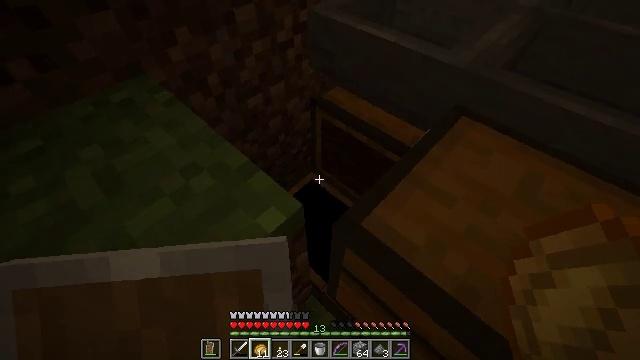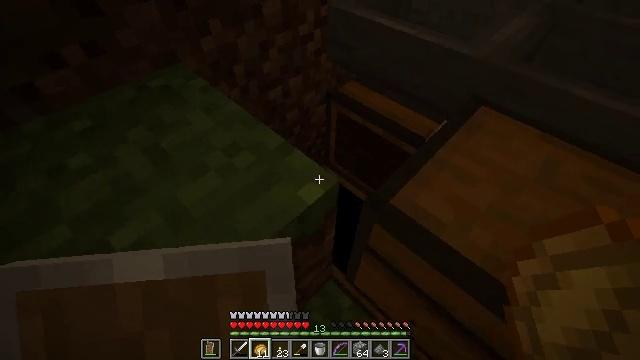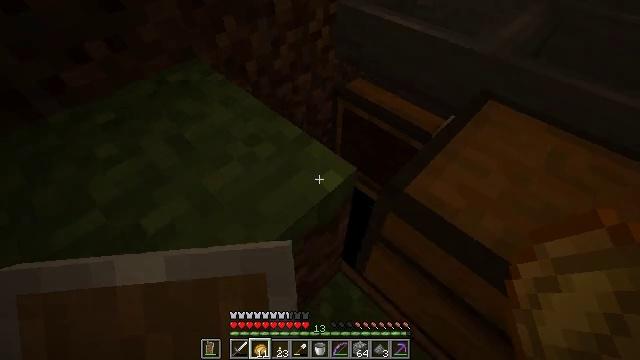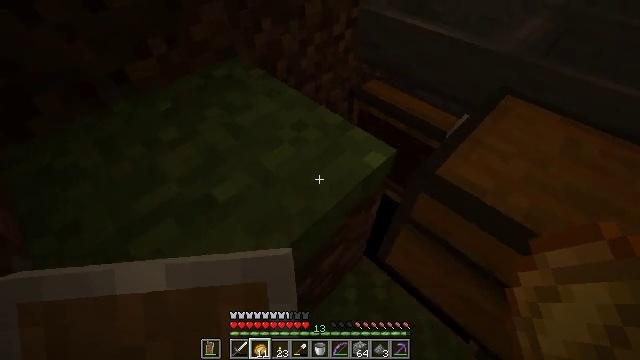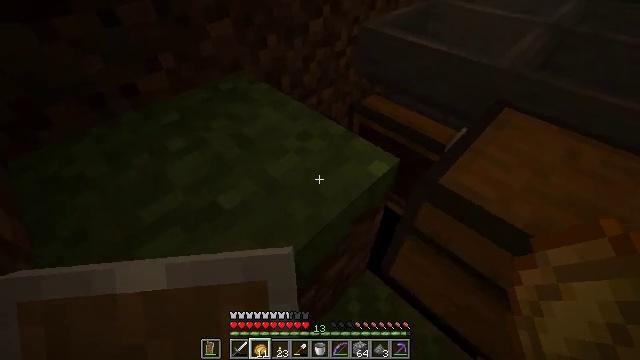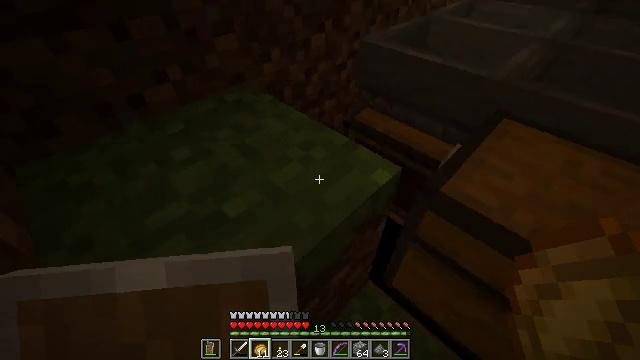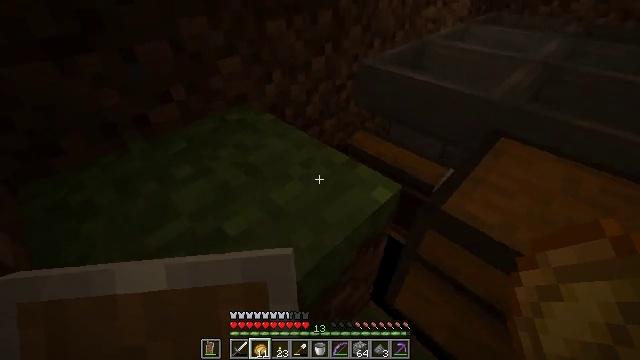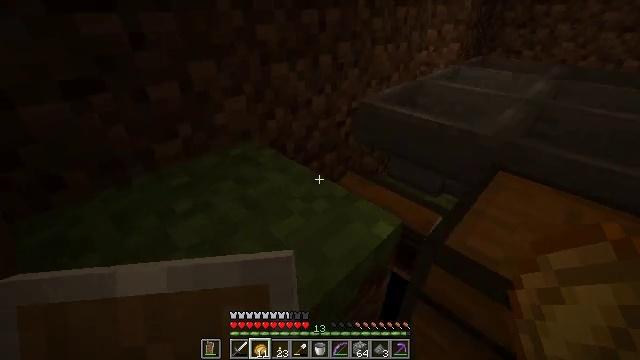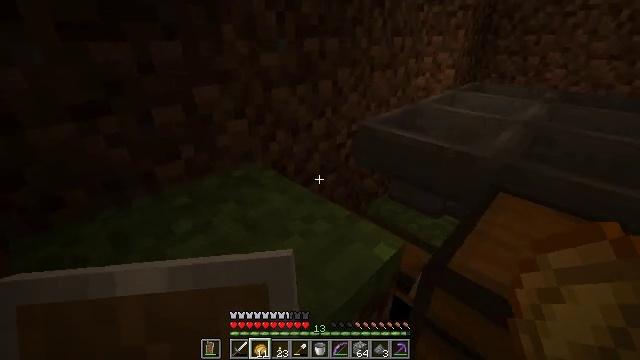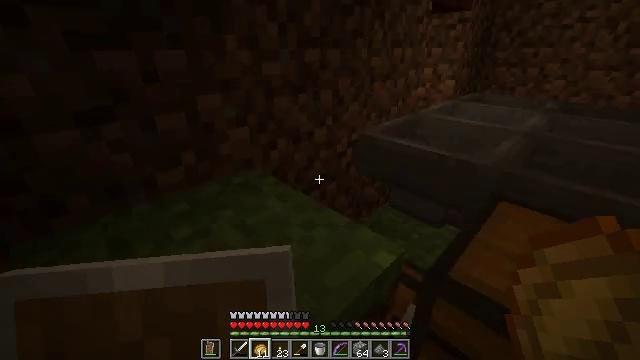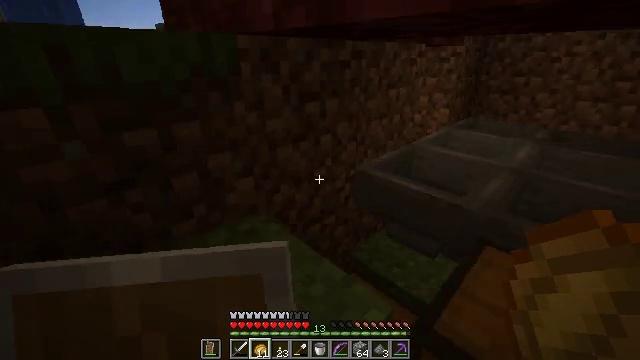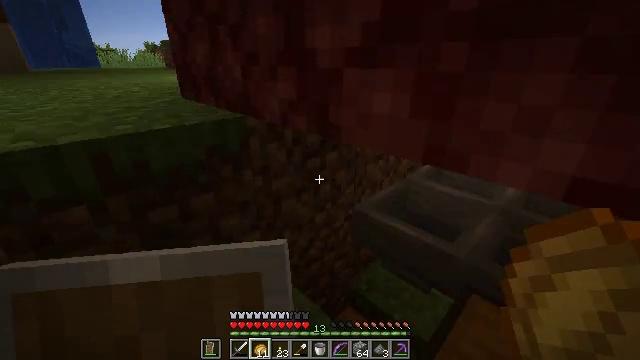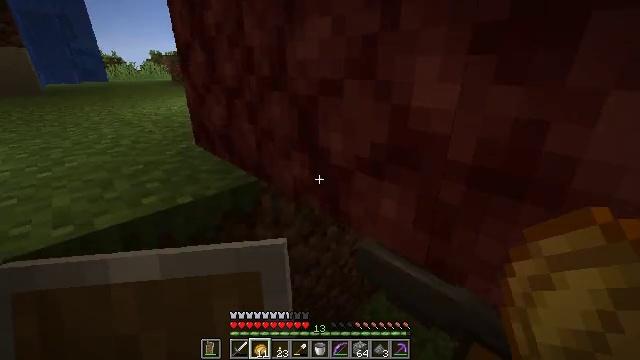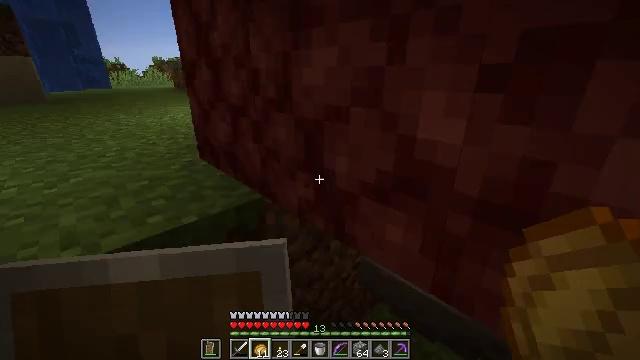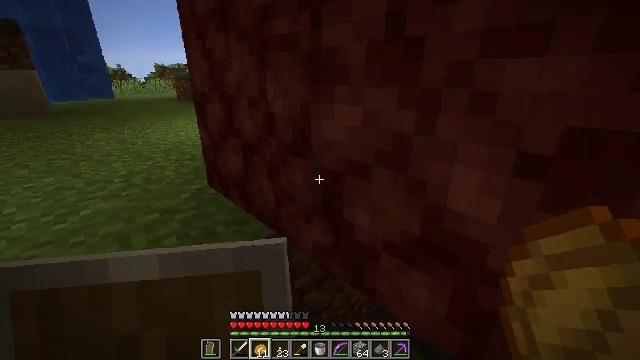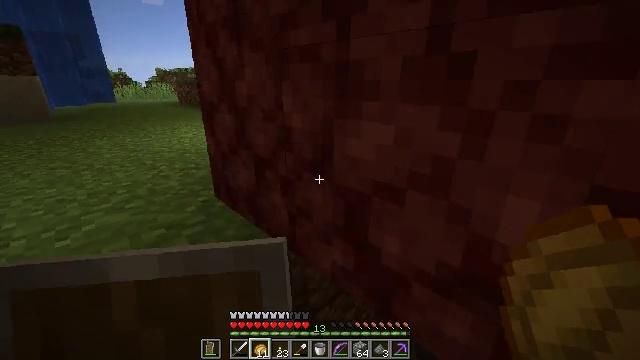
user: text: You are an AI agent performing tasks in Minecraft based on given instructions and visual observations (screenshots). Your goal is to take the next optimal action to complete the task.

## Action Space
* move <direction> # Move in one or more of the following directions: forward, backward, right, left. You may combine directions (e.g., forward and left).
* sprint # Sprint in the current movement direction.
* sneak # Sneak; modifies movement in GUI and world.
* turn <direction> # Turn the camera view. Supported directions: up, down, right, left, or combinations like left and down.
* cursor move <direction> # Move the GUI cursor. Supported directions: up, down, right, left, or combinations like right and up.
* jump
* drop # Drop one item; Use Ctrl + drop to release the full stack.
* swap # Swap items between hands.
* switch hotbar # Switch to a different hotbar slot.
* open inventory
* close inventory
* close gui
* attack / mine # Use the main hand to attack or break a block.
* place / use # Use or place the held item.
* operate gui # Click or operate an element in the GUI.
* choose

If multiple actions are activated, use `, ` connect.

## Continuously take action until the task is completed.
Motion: motion action
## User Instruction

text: Use the crafting table to craft a bow.
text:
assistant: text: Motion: move left
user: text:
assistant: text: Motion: move left
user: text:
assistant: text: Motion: move left, turn up
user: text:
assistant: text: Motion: move left, turn up
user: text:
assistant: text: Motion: move left, turn up
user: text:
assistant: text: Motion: move left, turn up
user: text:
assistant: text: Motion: move left, turn up
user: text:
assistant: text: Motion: turn up
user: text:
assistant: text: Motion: turn up
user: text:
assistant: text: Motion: move left, turn up, jump
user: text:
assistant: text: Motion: move left, turn up, jump
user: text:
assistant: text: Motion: move forward and move left, turn up, jump
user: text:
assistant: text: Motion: move forward and move left, turn up, jump
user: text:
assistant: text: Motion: move forward and move left, turn up
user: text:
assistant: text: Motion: move forward and move left
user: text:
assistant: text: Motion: move forward and move left
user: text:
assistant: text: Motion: no_op
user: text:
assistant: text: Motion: no_op
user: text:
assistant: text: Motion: no_op
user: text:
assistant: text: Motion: turn left
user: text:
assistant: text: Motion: turn left
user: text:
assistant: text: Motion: move forward, turn left
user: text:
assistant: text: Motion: move forward, turn left, jump
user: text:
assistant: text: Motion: move forward, turn left and up, jump
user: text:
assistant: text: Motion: move forward, turn left and up, jump
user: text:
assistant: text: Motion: move forward, turn left and up, jump
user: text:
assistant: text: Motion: move forward, turn left, jump
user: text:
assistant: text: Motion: move forward, turn left and down
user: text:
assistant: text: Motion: move forward, turn left and up
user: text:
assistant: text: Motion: move forward, turn up